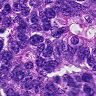
Metastatic tissue present: yes